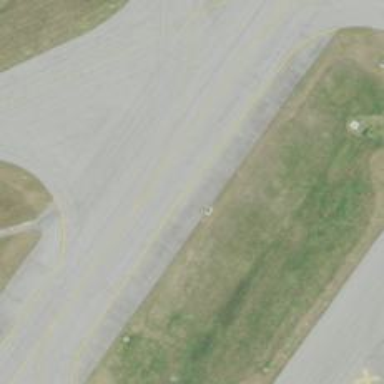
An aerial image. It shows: Image of taxiway at airport.